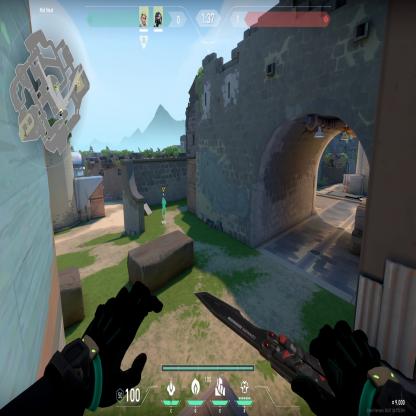
Label: teammate